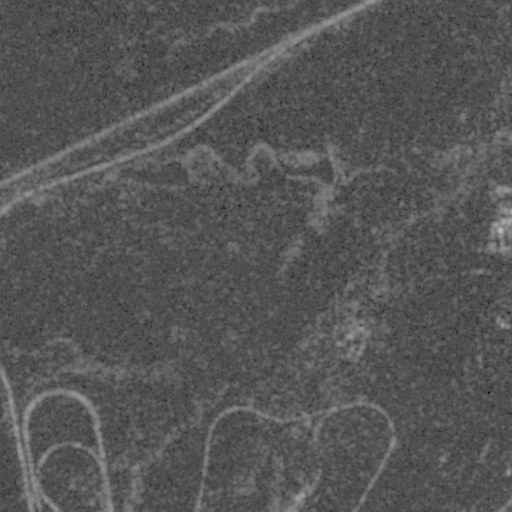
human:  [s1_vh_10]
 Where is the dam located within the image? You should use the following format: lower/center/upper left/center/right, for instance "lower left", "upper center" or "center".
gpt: The dam is located in the upper center of the image.
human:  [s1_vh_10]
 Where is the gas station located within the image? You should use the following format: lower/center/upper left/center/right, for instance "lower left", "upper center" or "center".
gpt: The gas station is located in the center right of the image.
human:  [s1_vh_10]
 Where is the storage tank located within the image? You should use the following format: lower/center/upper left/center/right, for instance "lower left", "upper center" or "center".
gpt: The storage tank is located in the center right of the image.
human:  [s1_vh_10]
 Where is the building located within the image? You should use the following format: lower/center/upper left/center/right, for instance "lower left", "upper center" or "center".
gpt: The building is located in the center right of the image.
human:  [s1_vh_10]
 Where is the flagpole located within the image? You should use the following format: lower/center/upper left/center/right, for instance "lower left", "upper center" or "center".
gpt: The flagpole is located in the lower right of the image.
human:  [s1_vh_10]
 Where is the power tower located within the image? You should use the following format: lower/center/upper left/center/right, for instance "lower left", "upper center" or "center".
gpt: There is no power tower in the image.

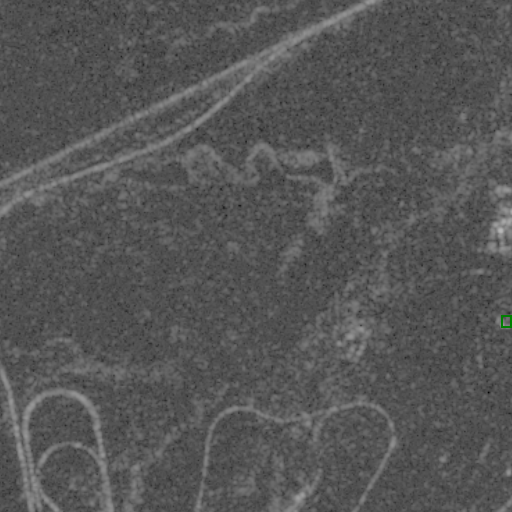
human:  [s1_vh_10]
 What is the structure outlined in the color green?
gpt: The structure outlined in green is a building.
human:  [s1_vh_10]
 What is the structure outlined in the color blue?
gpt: There is no blue outline.